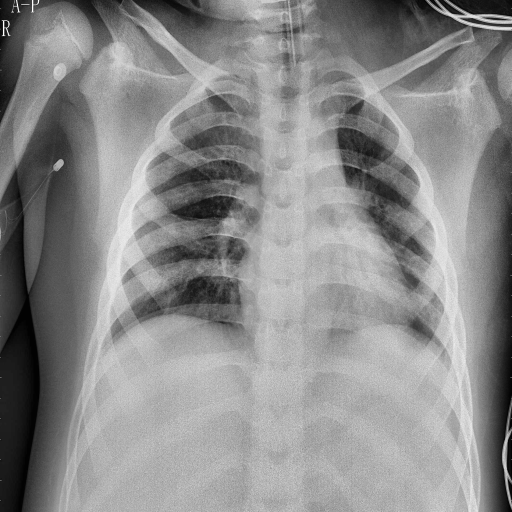
Finding: PNEUMONIA